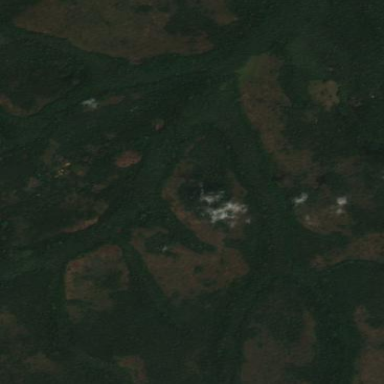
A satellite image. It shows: Savanna grassland.